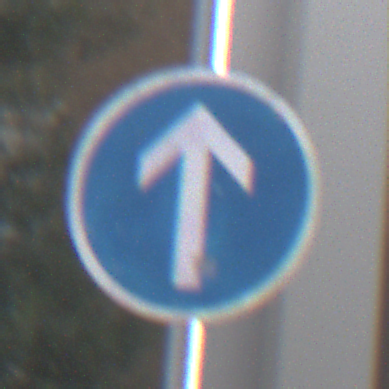
Verkehrszeichen: VorgeschriebeneFahrtrichtungGeradeaus
Umgebung: Outdoor, Urban
Tageszeit: MorningAfternoon
Wetter: PartlyCloudy
Licht: Natural
Jahreszeit: NotSpecified
Kontrast: HighContrast